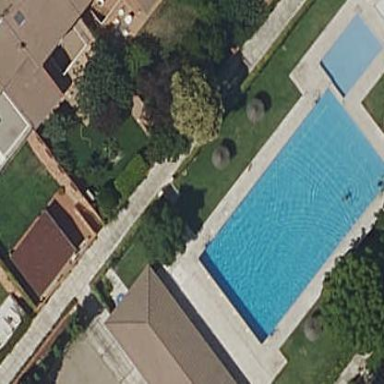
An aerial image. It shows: Swimming pool located in leisure land.